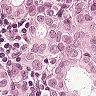
Metastatic tissue present: yes